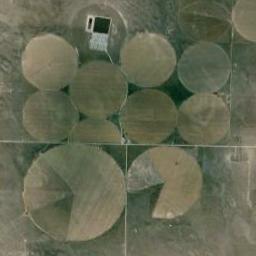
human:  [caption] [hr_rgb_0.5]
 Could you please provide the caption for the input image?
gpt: There are some light green circle farmland .

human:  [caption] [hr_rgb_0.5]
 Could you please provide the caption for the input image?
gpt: The upper half of the circular field is the same size .

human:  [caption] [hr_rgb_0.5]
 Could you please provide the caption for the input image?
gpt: Several khaki circular or fan-shaped farmlands with different radii and radians are neatly arranged on the ground .

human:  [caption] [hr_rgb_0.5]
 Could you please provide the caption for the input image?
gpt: A few ocher circular fields, Including semi-circular and uneven .

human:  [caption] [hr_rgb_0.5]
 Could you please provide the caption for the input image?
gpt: There are many yellow circular farmlands of different sizes .